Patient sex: F
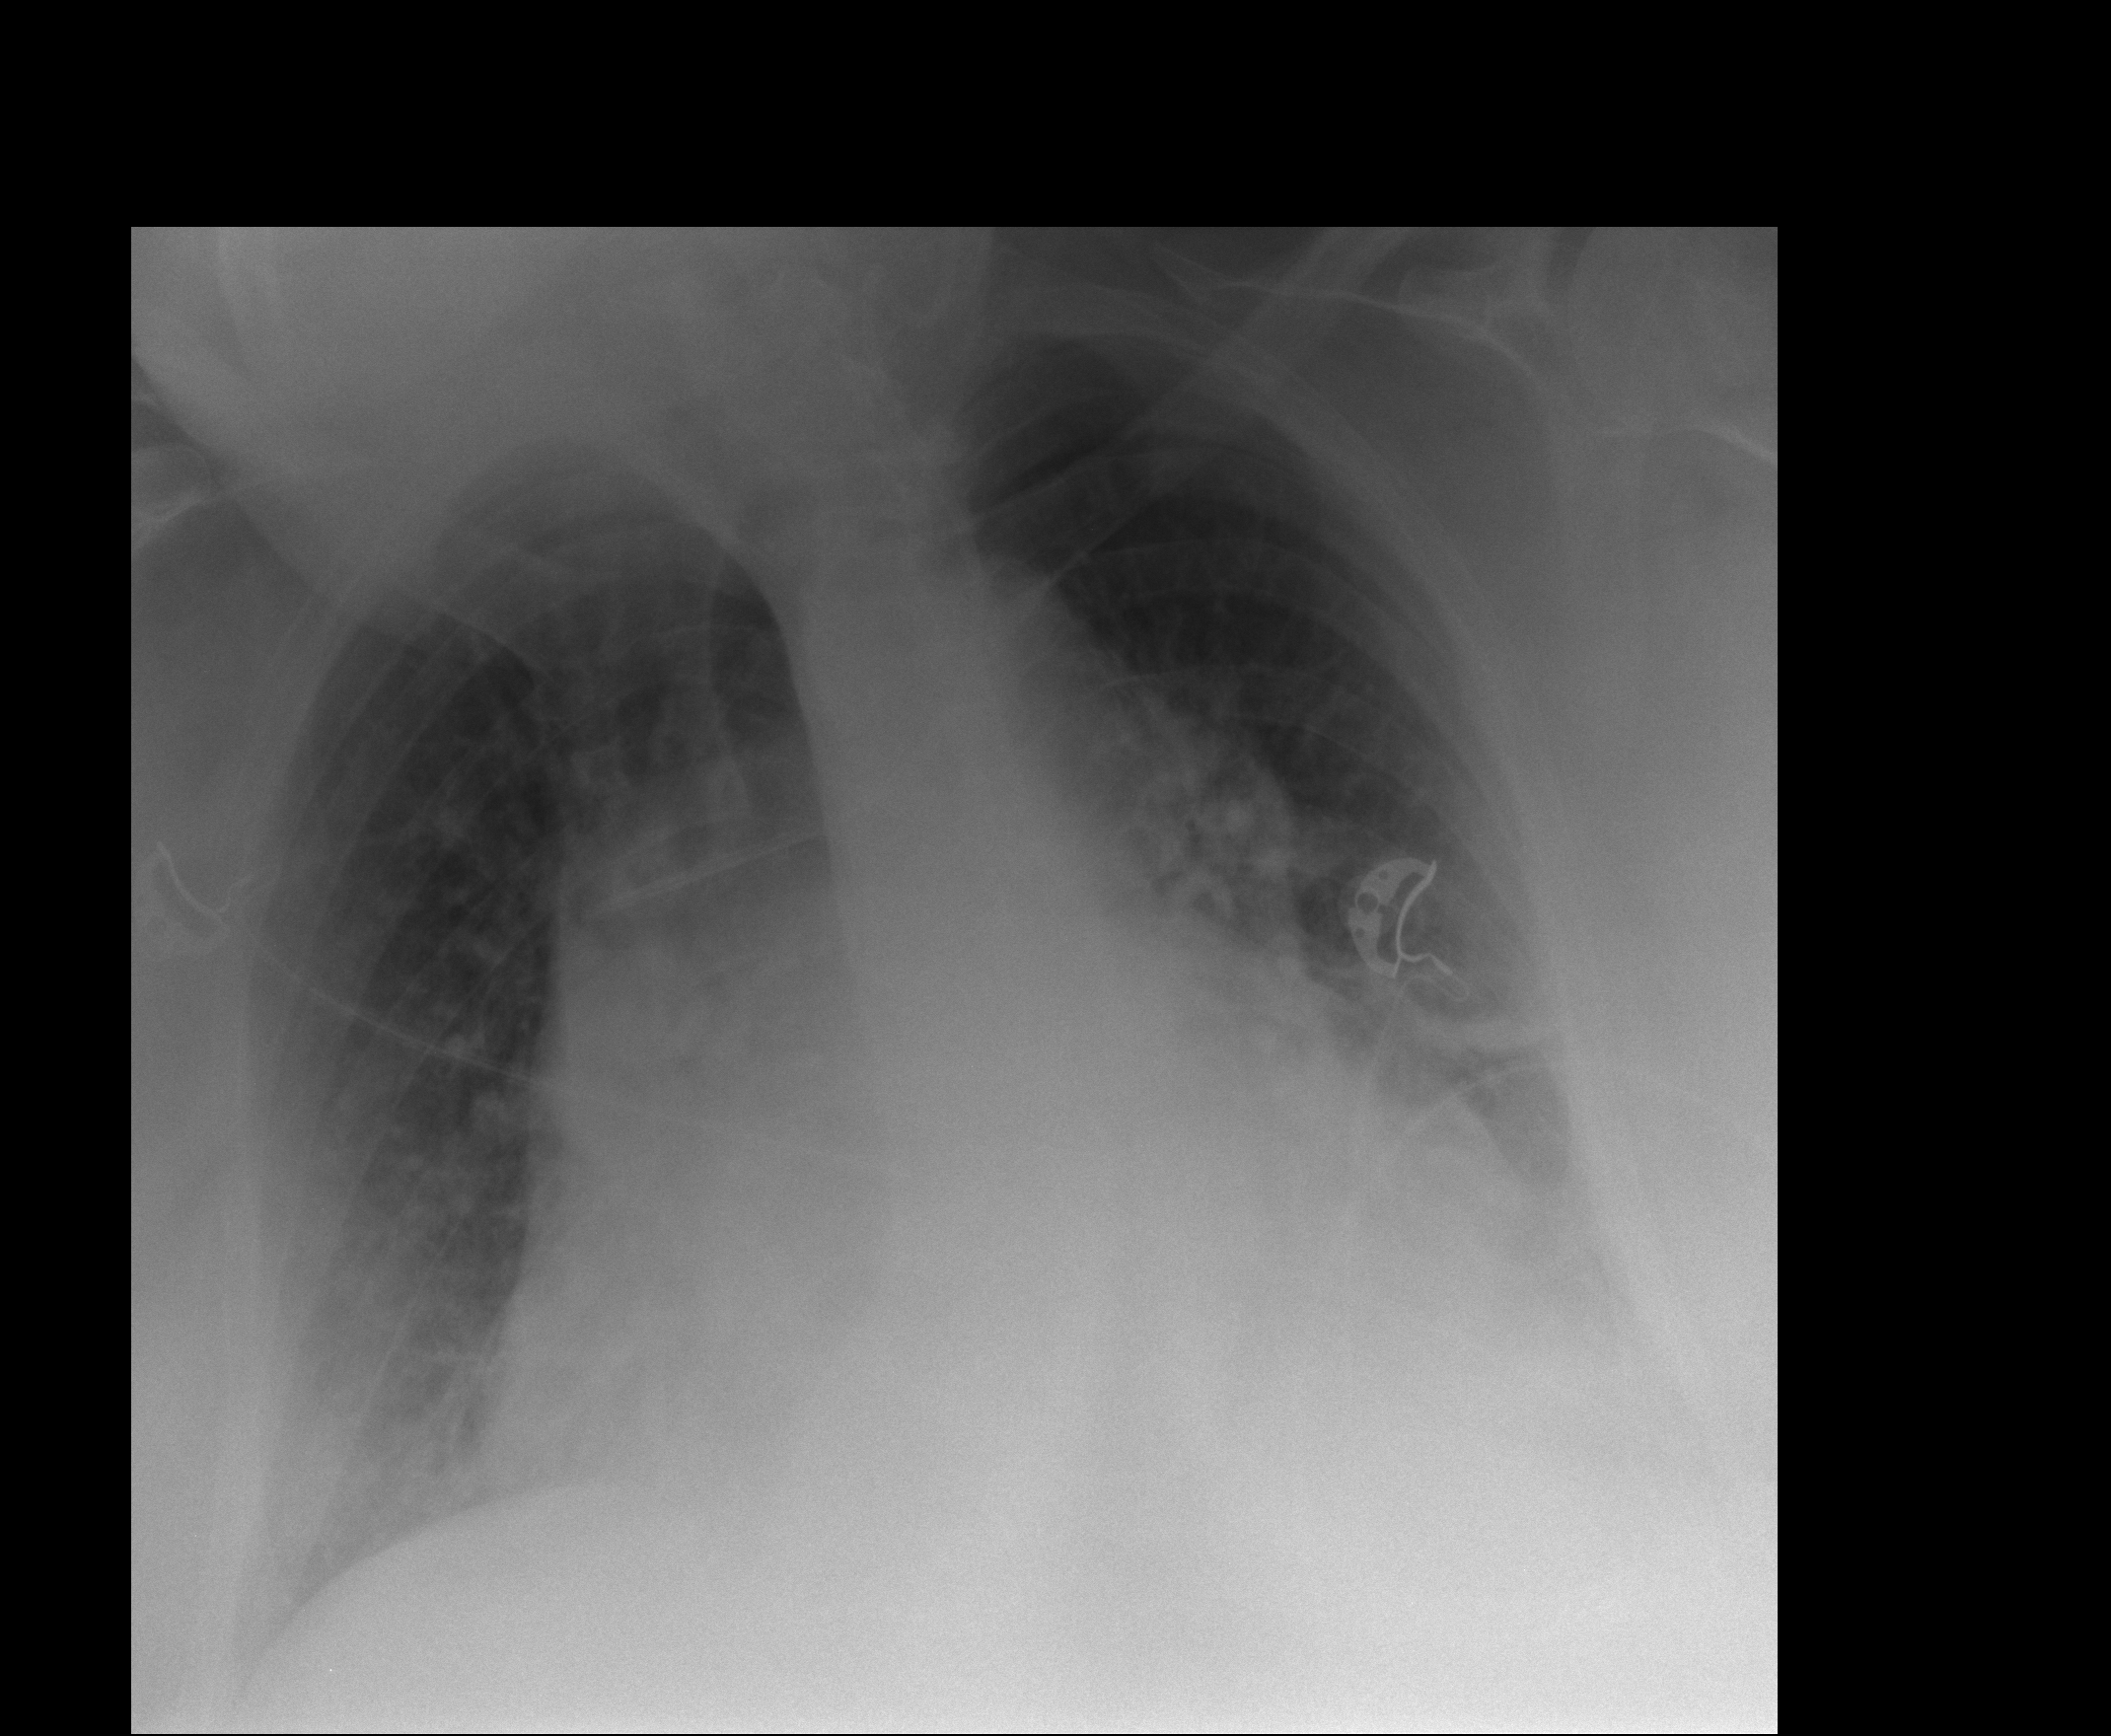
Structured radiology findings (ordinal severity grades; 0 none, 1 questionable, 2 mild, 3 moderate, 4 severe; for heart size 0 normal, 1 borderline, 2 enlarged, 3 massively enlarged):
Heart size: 3
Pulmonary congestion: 0
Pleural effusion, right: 0
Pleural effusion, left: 2
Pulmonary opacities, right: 0
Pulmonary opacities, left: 0
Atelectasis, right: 2
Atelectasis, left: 2